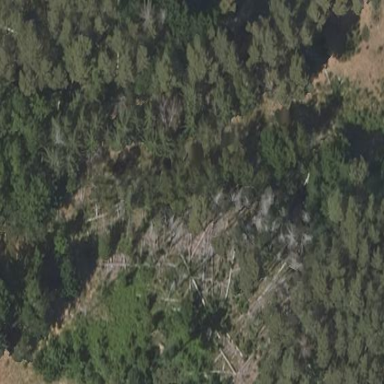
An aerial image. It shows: Forest covered with trees.